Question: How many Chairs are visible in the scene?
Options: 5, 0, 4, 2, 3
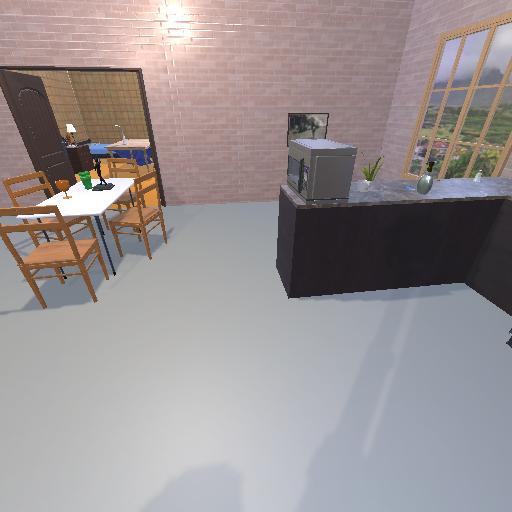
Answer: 5